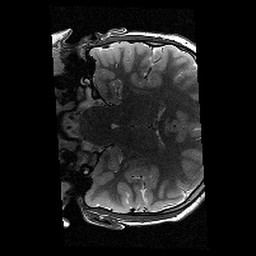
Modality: T2w
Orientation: coronal
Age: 12
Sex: male
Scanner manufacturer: siemens
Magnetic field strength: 3 T
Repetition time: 9.23 s
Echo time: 0.067 s